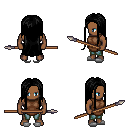
a pixel art fantasy rpg character, male body template, human, dark skin, brown tunic, teal pants, black extra-long hairstyle, white slippers, spear, four views (front, back, left, right), 2x2 character sprite sheet, small pixel art, hard edges, no anti-aliasing